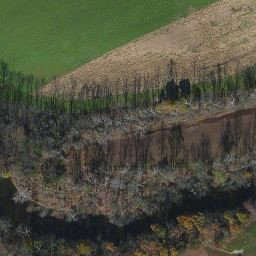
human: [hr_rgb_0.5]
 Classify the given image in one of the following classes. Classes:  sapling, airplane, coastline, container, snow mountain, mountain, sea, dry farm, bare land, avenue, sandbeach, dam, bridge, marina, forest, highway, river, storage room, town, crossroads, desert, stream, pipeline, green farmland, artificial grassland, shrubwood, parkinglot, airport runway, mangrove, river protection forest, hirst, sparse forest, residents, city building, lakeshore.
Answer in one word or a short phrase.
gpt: river